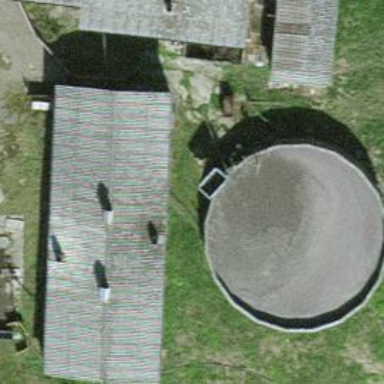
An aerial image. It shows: Slurry tank building.